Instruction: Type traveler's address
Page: traveler
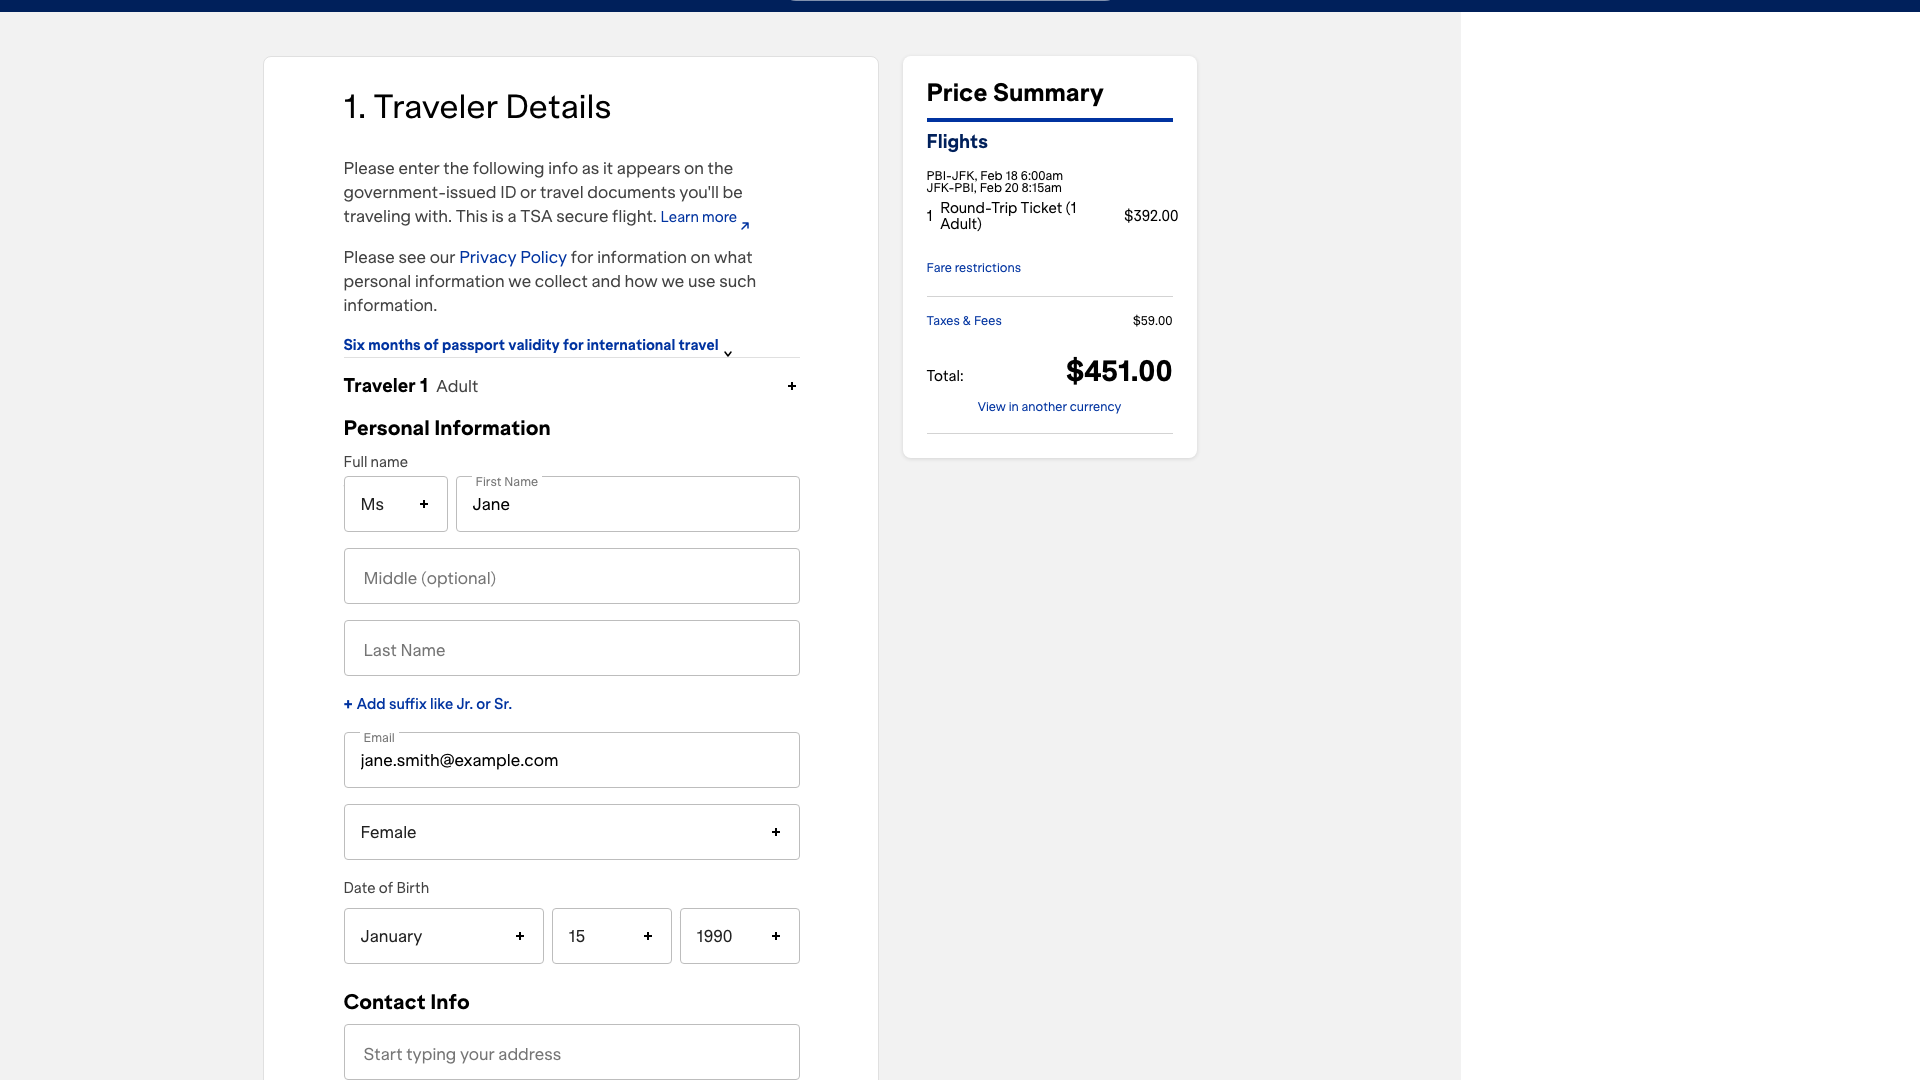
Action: type